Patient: sex M, age 57
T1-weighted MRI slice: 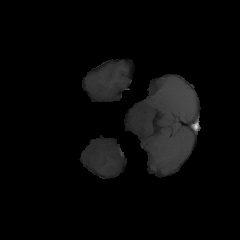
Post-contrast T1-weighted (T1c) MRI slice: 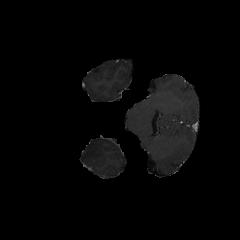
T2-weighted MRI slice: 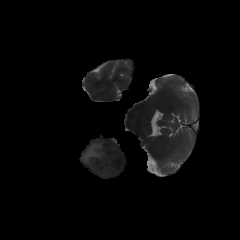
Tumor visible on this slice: yes
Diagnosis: Glioblastoma, IDH-wildtype
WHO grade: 4